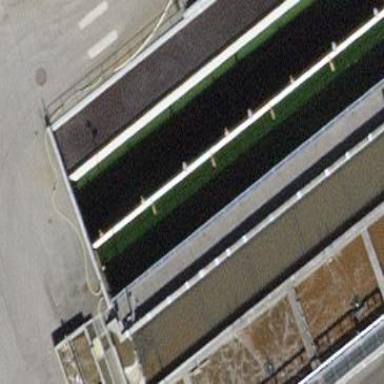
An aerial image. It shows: Wastewater basin with natural water.